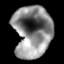
Tissue: lung
Cell type: Epithelial cells
Senescence score: 0.2155
Nuclear area (px): 1927
Mean DAPI intensity: 137.031